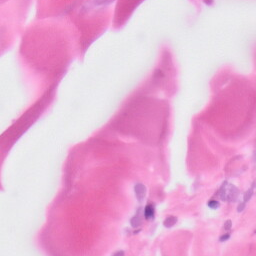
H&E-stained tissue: Skin